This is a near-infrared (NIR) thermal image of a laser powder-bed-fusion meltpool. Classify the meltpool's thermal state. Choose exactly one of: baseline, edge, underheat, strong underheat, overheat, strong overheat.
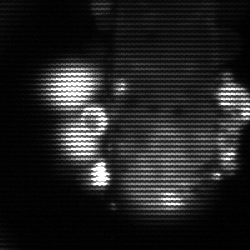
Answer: strong underheat